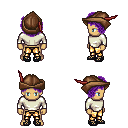
a pixel art fantasy rpg character, male body template, human, tanned skin, white long-sleeve shirt, gold greaves, purple curly afro hairstyle, leather cap, ghillies, four views (front, back, left, right), 2x2 character sprite sheet, small pixel art, hard edges, no anti-aliasing